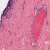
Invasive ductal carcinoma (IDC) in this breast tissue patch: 0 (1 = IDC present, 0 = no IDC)